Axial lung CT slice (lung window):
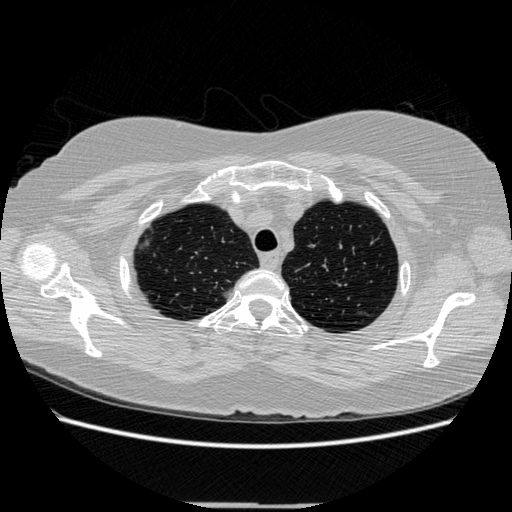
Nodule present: no